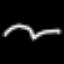
Label: squiggle